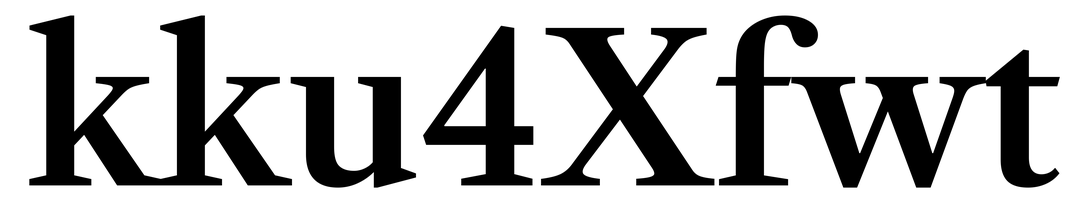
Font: LibreCaslonText_SemiBold